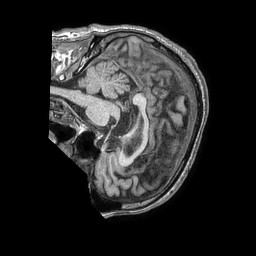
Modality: T1w
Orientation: sagittal
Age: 73
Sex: male
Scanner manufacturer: philips
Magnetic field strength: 1.5 T
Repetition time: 0.007534 s
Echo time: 0.003428 s